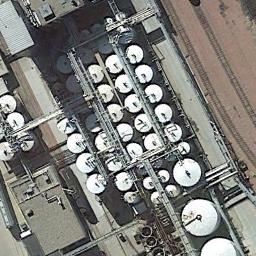
Label: storage tanks